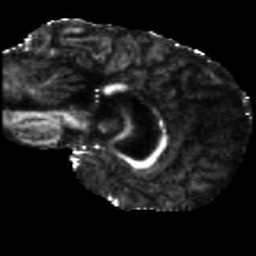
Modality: FA
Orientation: sagittal
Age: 49
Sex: male
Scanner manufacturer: siemens
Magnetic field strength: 3 T
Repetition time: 5.47 s
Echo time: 0.0854 s